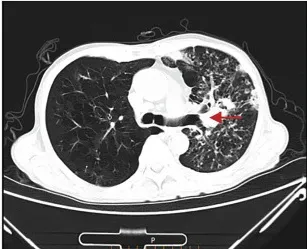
Chest CT on 22 May 2022. (A) The lung cancer in the upper lobe of the left lung was less extensive than before.
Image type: radiology (ct)